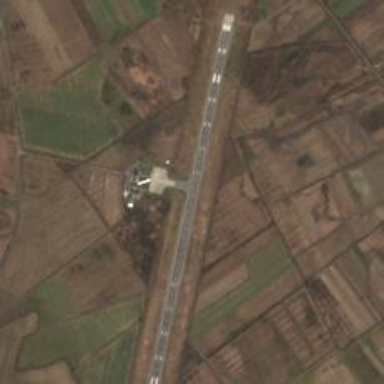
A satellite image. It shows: Runway at airport.